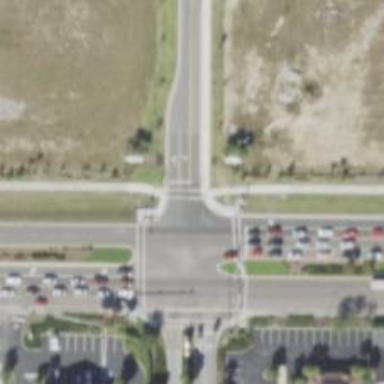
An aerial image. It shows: Marked crossing on footway.